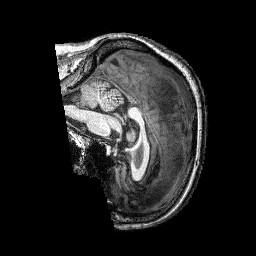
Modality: T1w
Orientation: sagittal
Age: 56
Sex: male
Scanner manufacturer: siemens
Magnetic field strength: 3 T
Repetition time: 2.25 s
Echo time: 0.00452 s